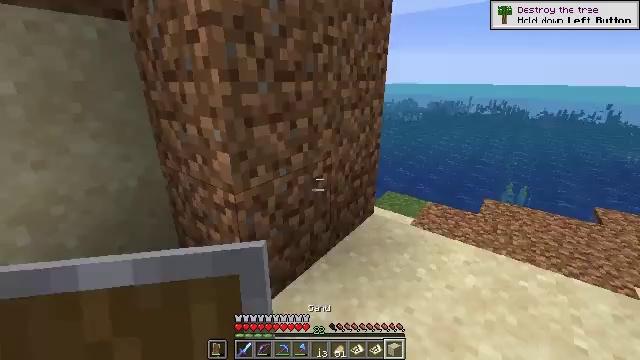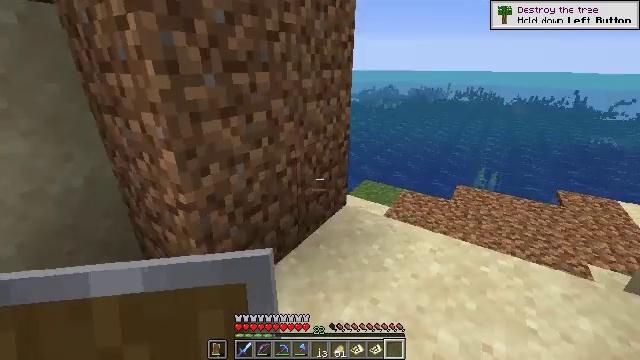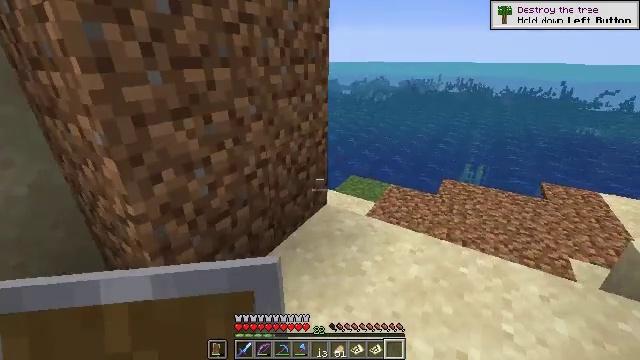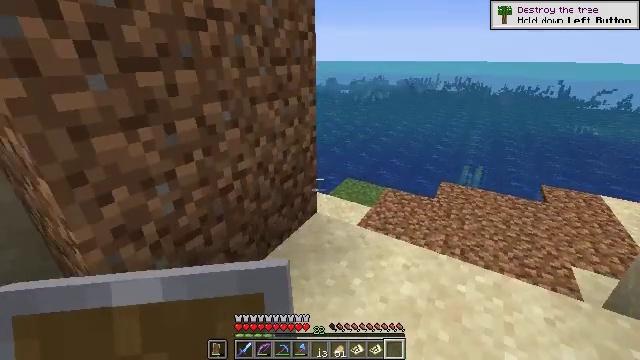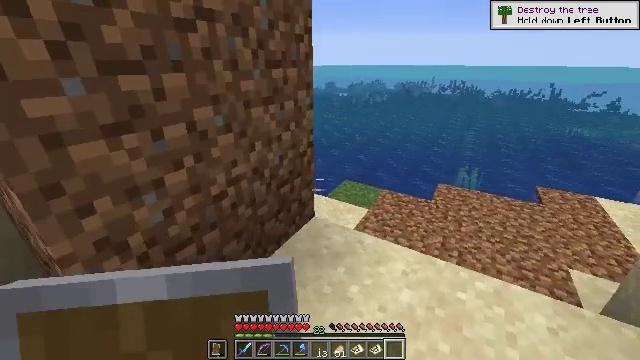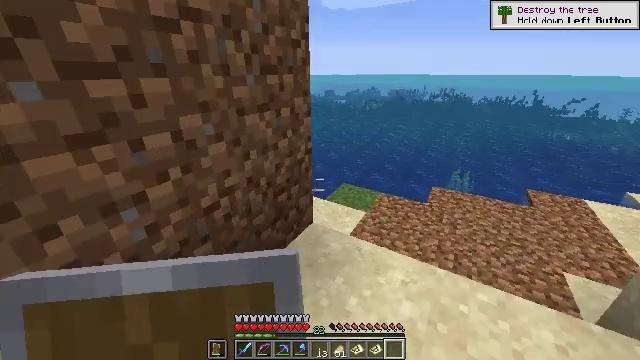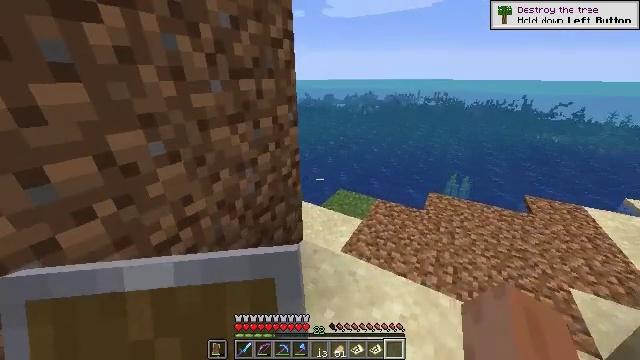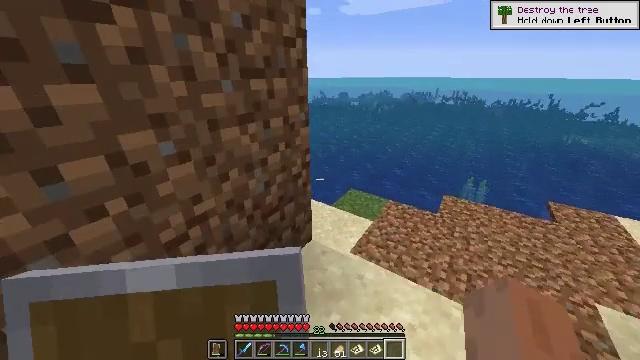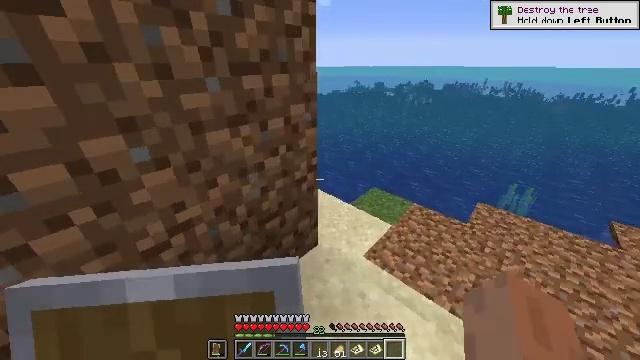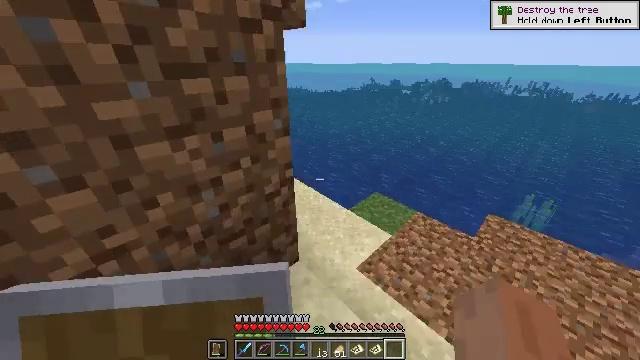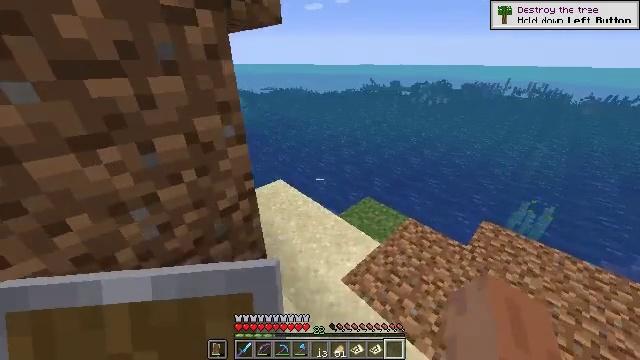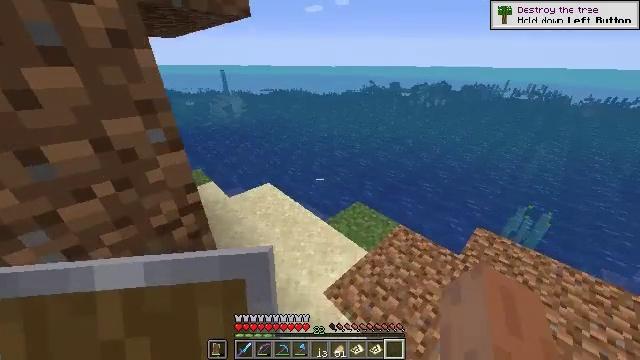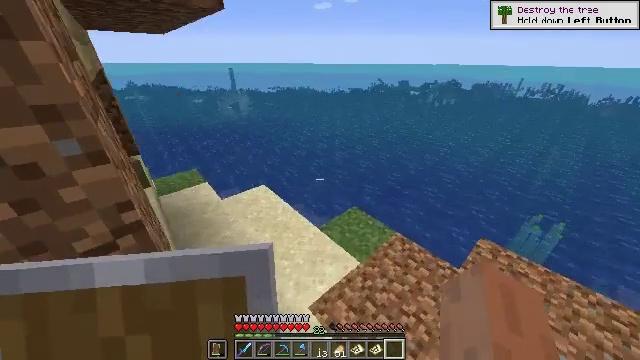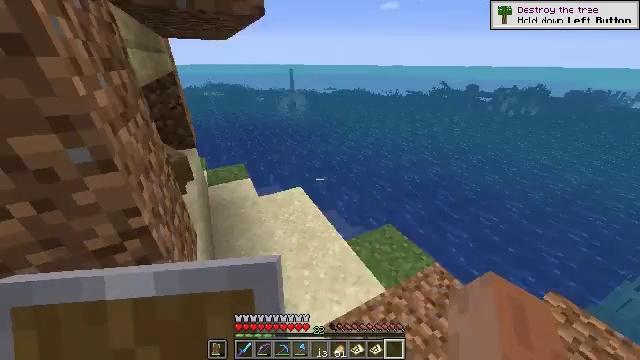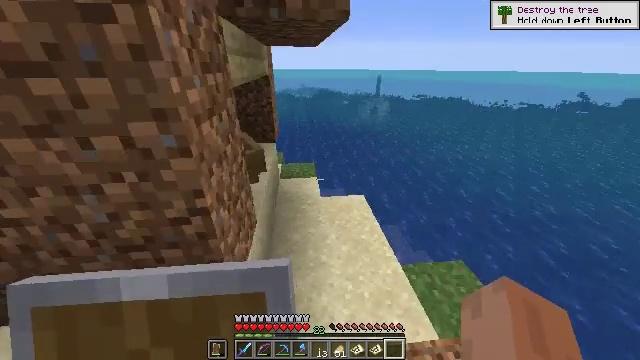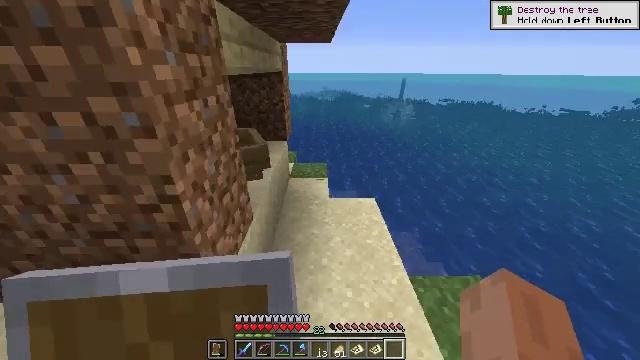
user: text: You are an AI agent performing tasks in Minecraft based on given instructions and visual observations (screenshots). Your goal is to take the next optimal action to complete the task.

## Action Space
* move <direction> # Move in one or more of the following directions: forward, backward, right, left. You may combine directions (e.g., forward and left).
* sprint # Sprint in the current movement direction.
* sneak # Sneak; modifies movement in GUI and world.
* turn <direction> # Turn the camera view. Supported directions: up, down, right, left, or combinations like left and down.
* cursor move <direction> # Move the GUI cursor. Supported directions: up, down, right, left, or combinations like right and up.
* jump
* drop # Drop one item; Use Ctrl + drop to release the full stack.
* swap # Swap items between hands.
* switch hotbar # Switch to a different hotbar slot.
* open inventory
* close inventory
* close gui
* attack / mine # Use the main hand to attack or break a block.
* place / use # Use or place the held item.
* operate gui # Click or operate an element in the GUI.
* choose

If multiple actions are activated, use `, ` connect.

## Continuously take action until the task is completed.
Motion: motion action
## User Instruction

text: Gather birch slab by attacking it.
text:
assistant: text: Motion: move forward and move right, turn right and down
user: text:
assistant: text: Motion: move forward and move right, turn right and down
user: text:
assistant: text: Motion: move forward, sprint
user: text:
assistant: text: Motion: move forward, sprint
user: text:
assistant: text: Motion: move forward, sprint
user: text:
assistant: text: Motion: move forward and move right
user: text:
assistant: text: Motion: move forward and move right, turn left
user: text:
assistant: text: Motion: move forward and move right, turn left and down
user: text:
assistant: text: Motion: move forward and move right, turn left
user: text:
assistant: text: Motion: move forward and move right
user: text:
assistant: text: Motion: move forward and move right
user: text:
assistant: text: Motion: move forward and move right, turn left
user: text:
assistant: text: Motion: move forward and move right, turn left
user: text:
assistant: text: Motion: move forward and move right, turn left and up
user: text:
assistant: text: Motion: move forward, turn left
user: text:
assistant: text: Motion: move forward, turn left
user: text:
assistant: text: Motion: move forward, turn left and up
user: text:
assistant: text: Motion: move forward
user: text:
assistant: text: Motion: move forward and move right
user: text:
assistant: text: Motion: move forward and move right, turn left
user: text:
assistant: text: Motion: move forward and move right, turn left and up
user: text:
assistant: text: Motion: move forward and move right, turn left and up
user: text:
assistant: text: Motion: move forward and move right
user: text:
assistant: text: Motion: move forward and move right, turn left
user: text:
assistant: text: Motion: move forward and move right, turn left
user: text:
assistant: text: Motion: turn left and down
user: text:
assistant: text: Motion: turn left and down
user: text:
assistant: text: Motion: turn left and down
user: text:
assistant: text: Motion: no_op
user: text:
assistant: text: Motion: no_op